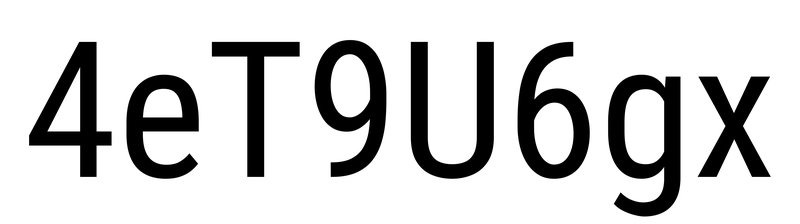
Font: Roboto_Condensed_Regular